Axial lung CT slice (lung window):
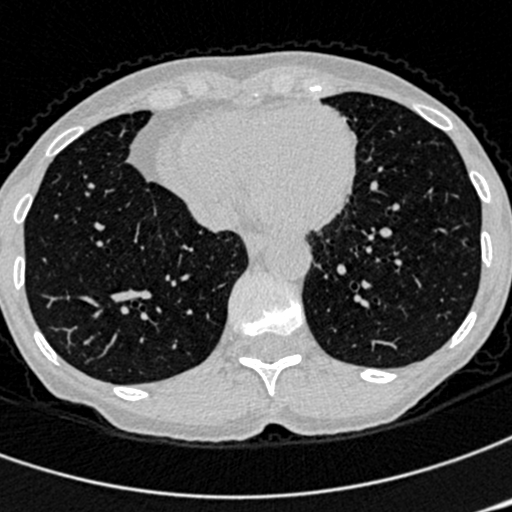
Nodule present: no